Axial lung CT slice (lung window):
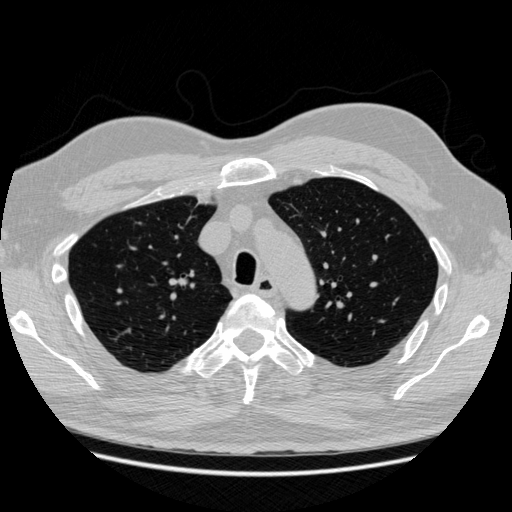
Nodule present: no